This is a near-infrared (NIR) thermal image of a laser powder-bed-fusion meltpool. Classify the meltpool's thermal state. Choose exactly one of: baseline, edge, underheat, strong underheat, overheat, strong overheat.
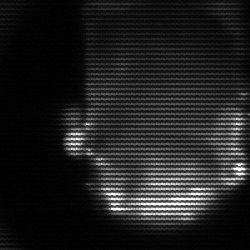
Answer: baseline